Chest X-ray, PA view. Patient: 57 years old, sex M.
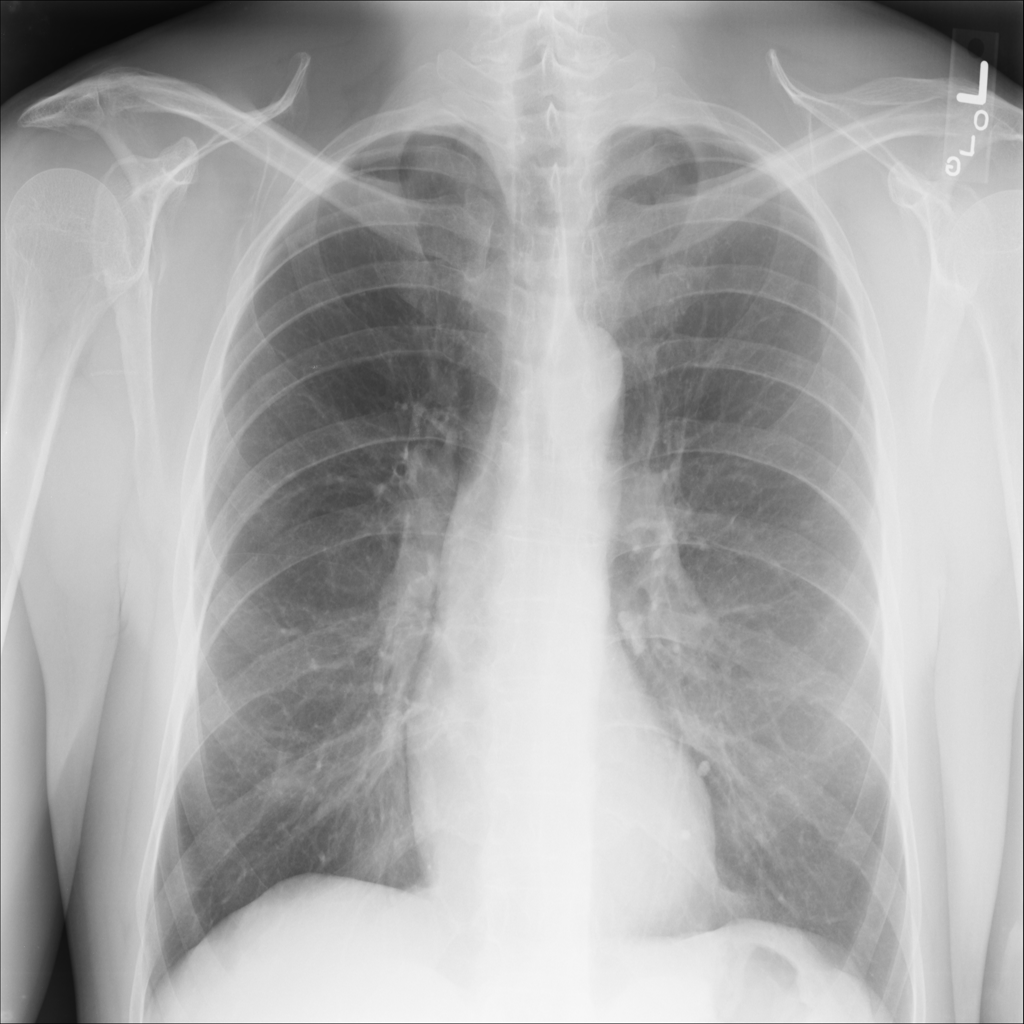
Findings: No Finding